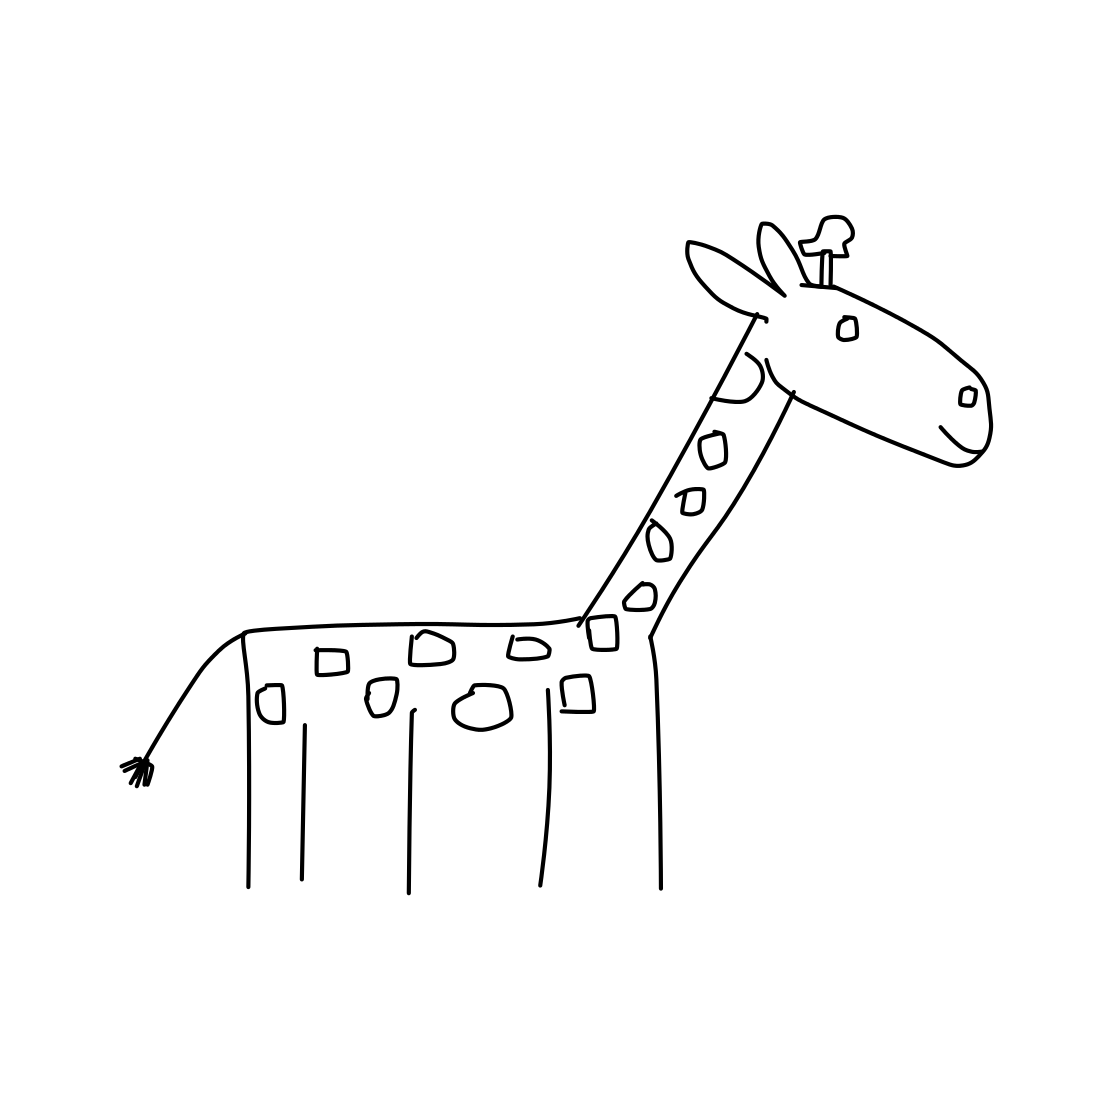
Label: giraffe